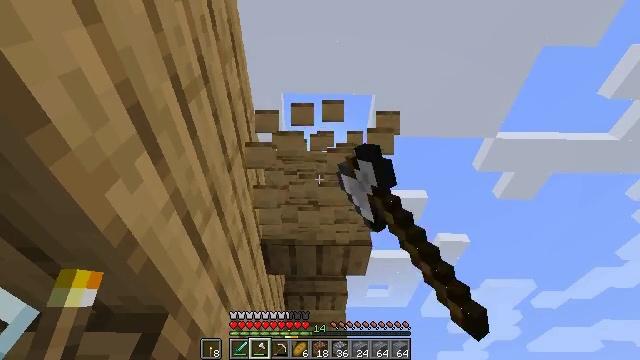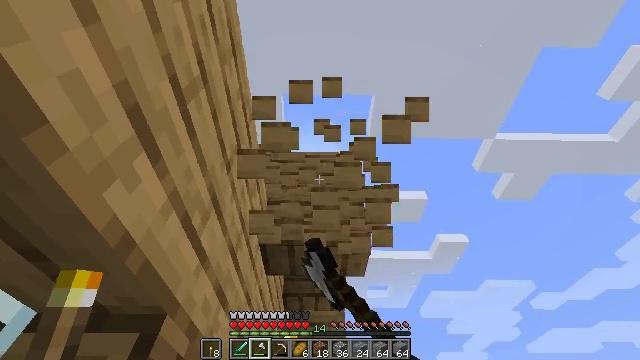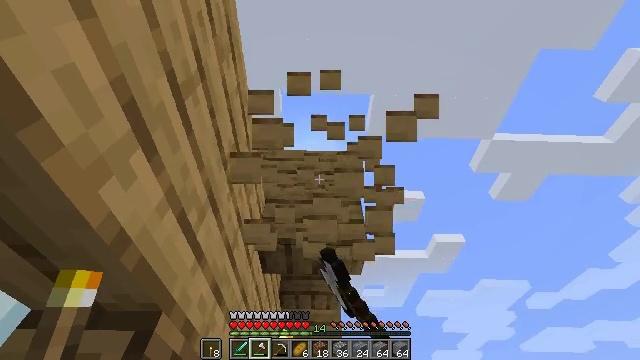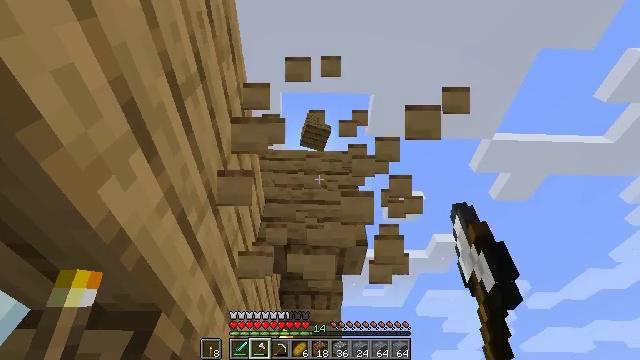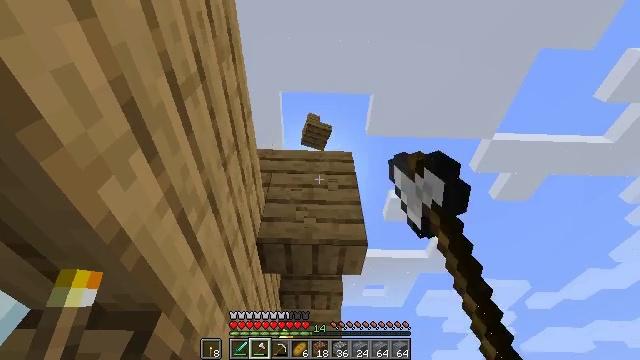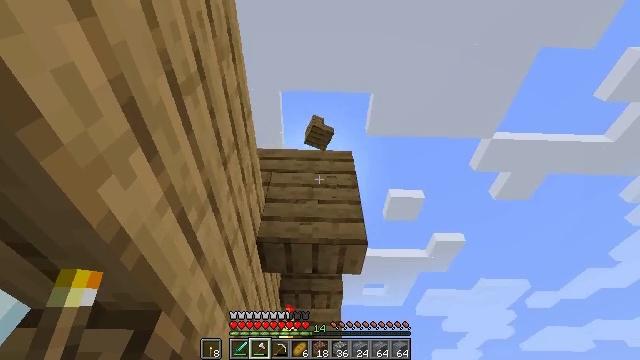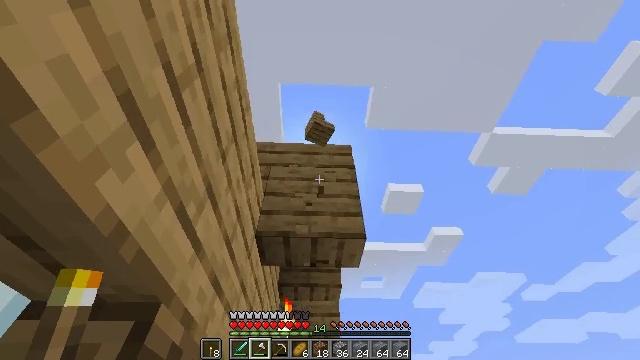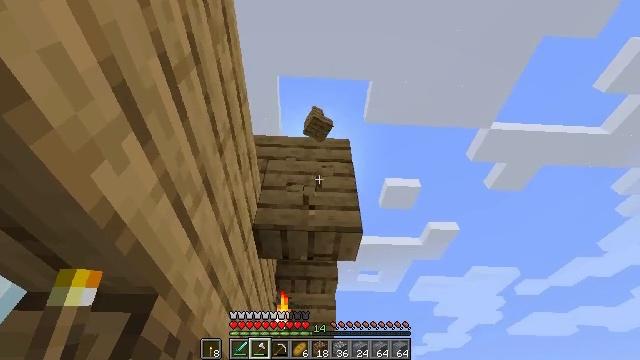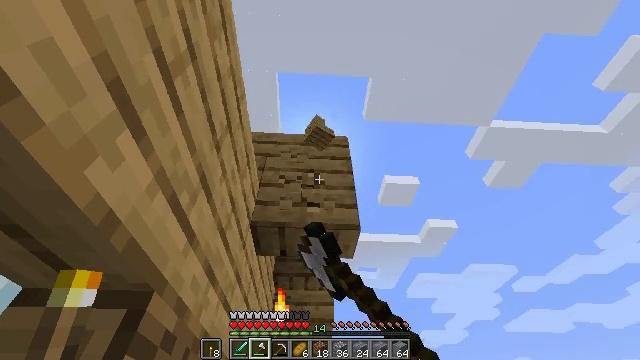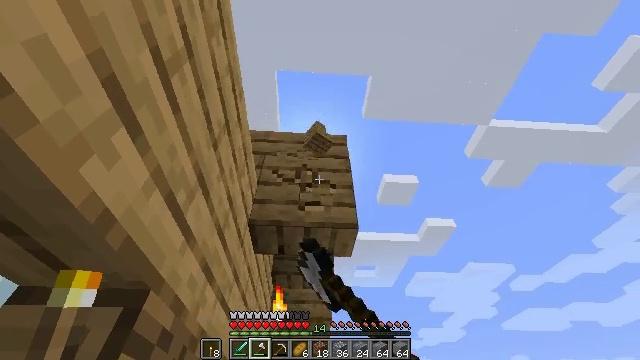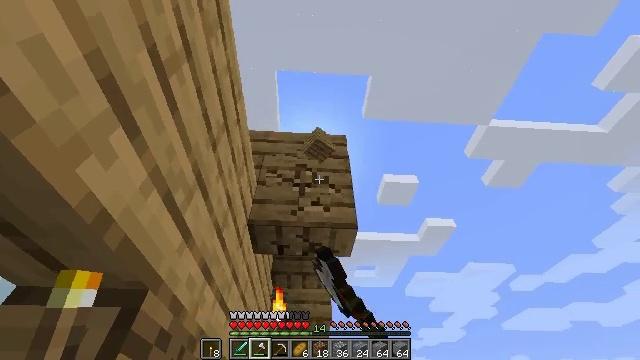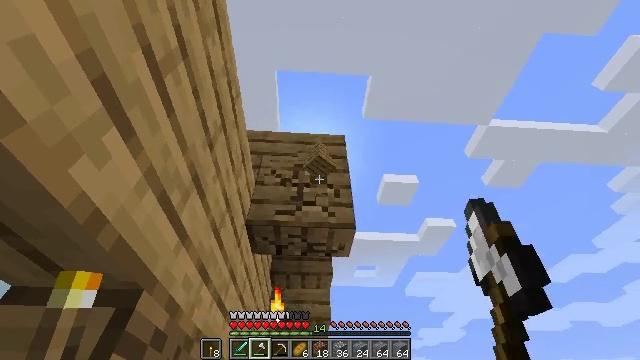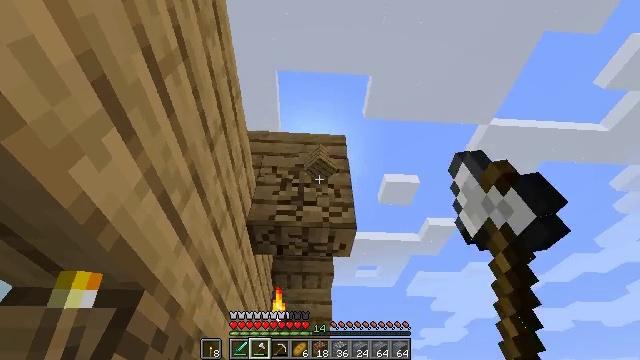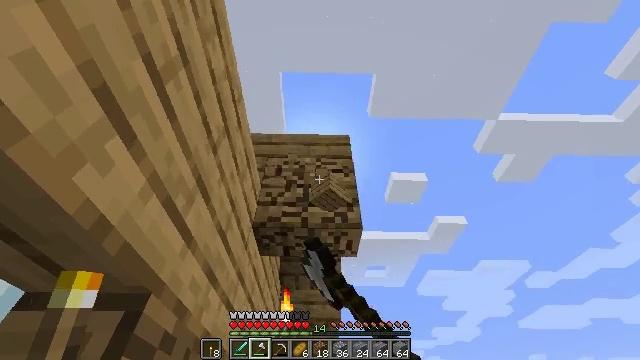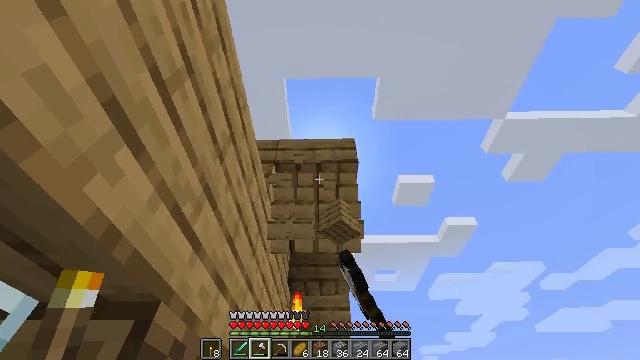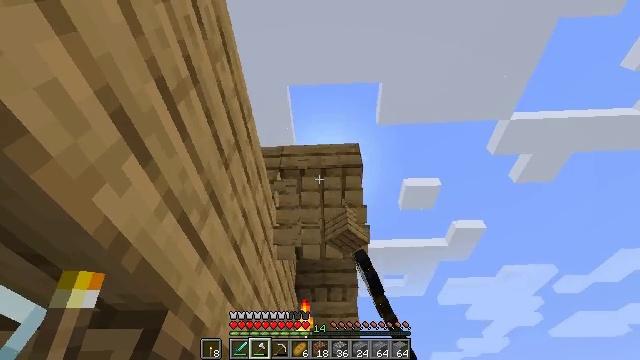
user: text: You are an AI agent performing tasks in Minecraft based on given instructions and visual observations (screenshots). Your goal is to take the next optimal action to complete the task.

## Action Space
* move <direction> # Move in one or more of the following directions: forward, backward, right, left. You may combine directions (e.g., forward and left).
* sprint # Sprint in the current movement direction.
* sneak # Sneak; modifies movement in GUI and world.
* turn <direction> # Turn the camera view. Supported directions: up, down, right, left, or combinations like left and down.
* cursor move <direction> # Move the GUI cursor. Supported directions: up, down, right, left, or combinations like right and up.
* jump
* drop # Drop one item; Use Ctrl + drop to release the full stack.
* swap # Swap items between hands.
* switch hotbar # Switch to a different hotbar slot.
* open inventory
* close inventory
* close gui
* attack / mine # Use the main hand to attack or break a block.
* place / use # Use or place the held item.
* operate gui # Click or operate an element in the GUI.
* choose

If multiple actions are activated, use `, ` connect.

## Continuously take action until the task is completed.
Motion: motion action
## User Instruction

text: Collect oak stairs from a structure.
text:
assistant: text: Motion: move forward, attack / mine
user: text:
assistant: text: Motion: move forward, attack / mine
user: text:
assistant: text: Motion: attack / mine
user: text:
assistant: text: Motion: attack / mine
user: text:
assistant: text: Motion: attack / mine
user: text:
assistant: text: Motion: move forward, turn down, attack / mine
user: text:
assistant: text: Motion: move forward, turn down, attack / mine
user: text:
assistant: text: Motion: move forward, attack / mine
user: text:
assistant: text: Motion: move forward, attack / mine
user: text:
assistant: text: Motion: move forward, attack / mine
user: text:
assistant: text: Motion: move forward, attack / mine
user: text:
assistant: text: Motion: move forward, attack / mine
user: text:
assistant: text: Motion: move forward, turn left, attack / mine
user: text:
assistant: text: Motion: move forward, turn left and up, attack / mine
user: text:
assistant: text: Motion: turn left and up, attack / mine
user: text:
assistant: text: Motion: attack / mine
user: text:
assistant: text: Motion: attack / mine
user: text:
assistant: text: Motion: move forward, attack / mine
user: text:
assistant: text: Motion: move forward, attack / mine
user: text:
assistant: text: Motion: move forward, attack / mine
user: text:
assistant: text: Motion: move forward, attack / mine
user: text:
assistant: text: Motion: move forward, attack / mine
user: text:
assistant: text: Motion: move forward, attack / mine
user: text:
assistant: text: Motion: move forward, attack / mine
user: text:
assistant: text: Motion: move forward, attack / mine
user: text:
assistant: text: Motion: move forward, attack / mine
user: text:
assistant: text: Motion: move forward, attack / mine
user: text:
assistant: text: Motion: move forward, attack / mine
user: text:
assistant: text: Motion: attack / mine
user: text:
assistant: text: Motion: attack / mine